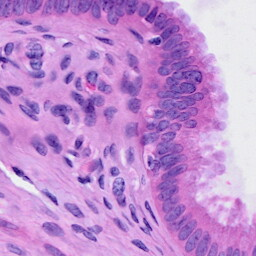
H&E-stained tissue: Cervix